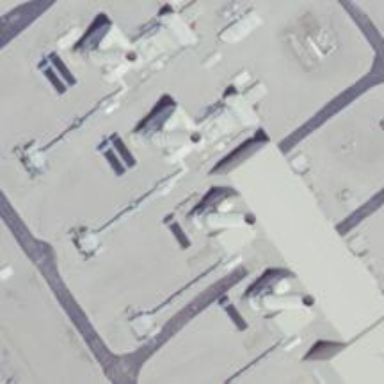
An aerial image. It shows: Gas turbine generator.